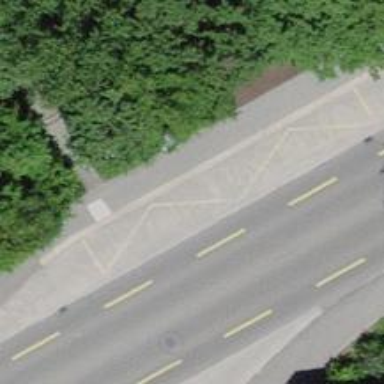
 serving as platform for public transportation."